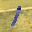
Label: 1